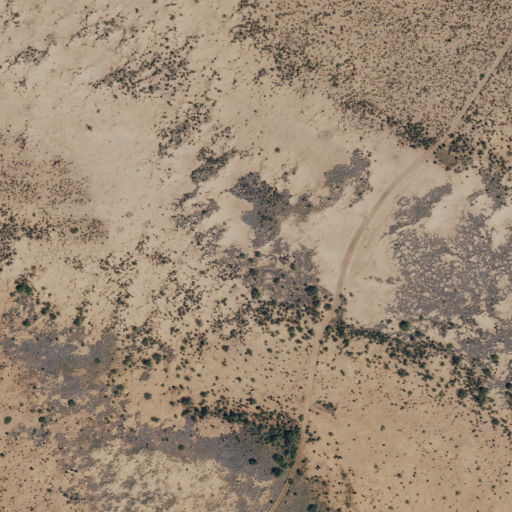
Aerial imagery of valley in Texas named Cracker Jack Draw containing shrub and grassland